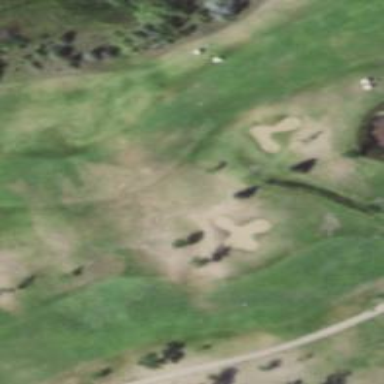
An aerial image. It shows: View of golf hole.